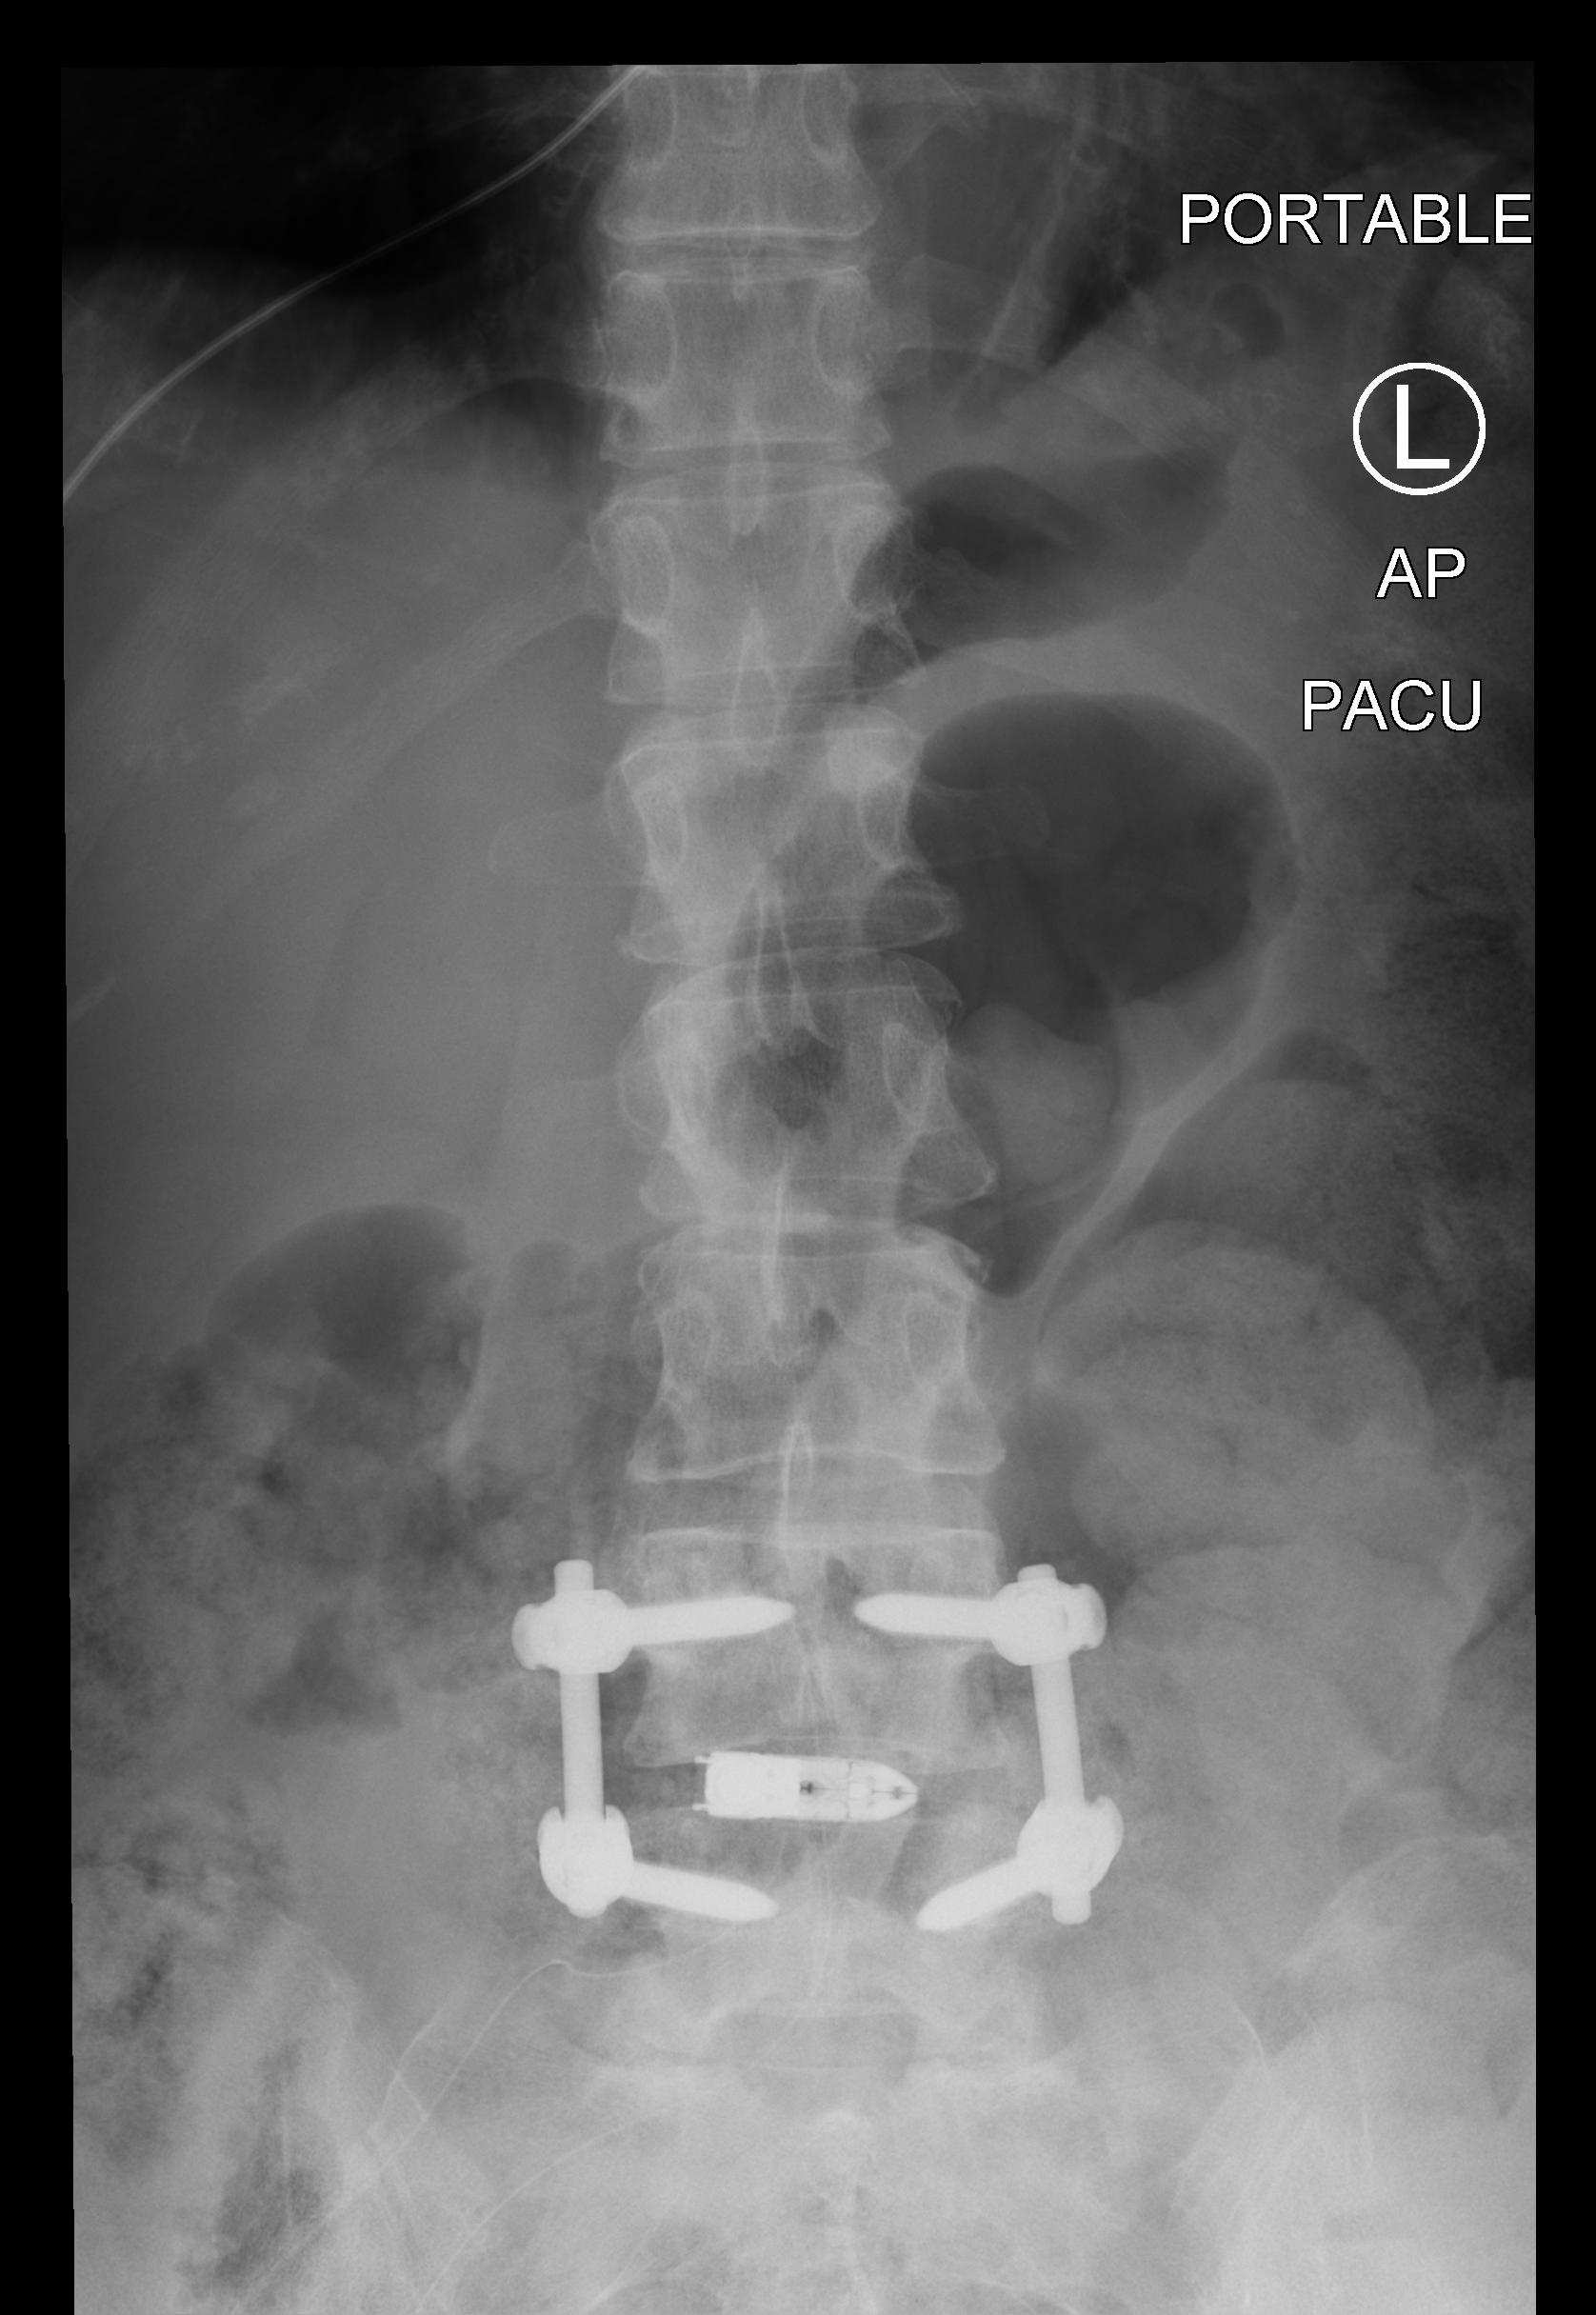
View: AP